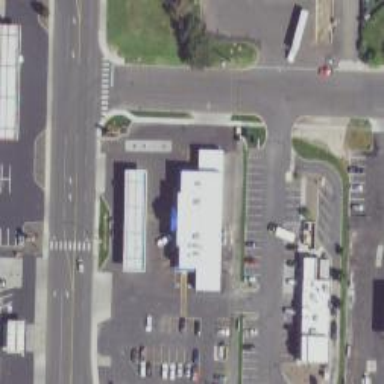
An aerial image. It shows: Convenience shop.